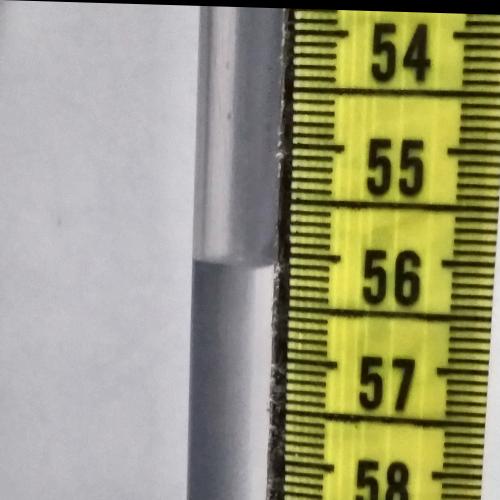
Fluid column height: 56.1 cm